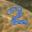
Label: 2